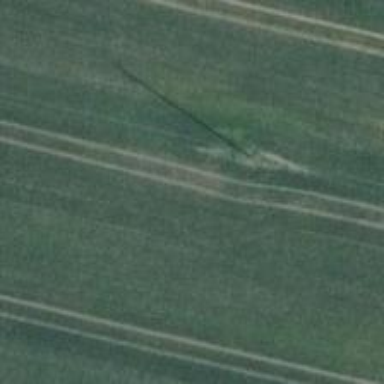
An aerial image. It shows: Power pole.